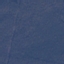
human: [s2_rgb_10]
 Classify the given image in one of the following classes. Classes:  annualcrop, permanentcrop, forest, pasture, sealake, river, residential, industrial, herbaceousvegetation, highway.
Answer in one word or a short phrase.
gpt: Forest